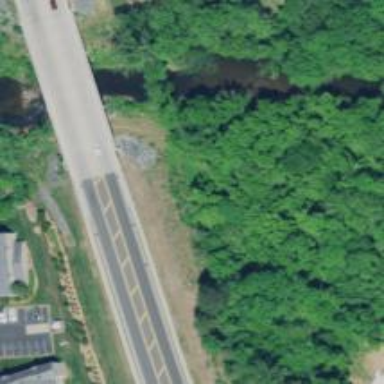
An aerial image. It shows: Cycleway bridge with asphalt surface.